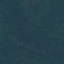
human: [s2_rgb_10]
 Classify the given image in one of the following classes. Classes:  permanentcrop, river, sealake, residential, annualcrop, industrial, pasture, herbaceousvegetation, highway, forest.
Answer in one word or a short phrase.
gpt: Forest